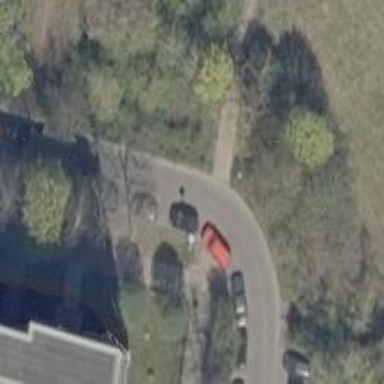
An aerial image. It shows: Asphalt road in residential area.